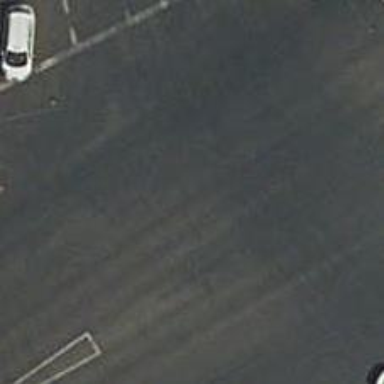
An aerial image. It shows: Road with traffic signals.